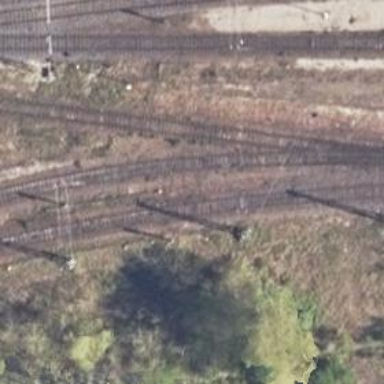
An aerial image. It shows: Rail yard with electrified contact lines. The area features embankment.